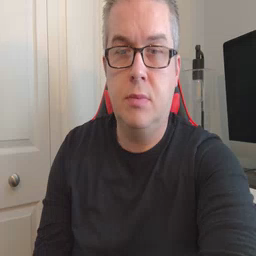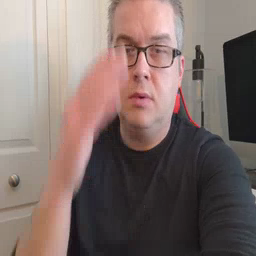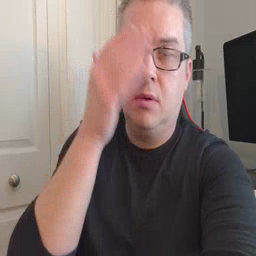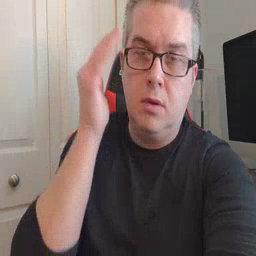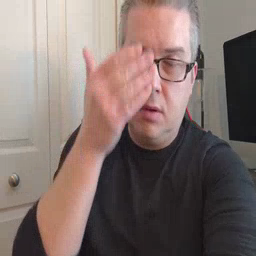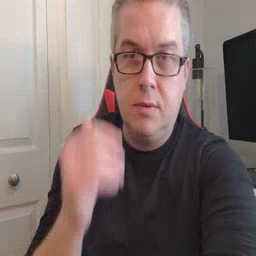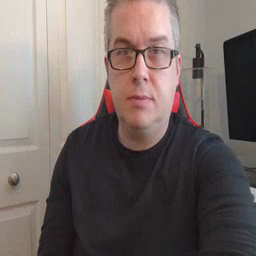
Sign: sleepy